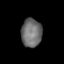
Tissue: prostate
Cell type: Myeloid cells
Senescence score: 0.3405
Nuclear area (px): 575
Mean DAPI intensity: 109.703